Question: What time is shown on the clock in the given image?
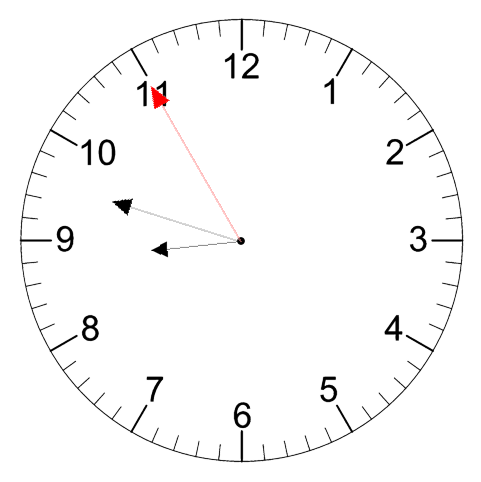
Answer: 08:47:55